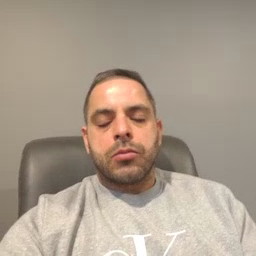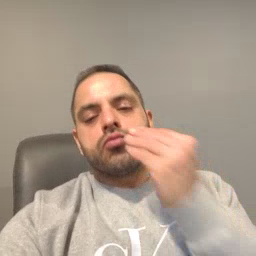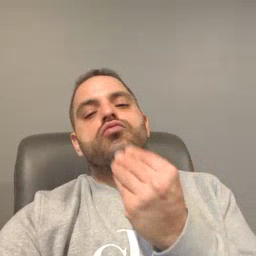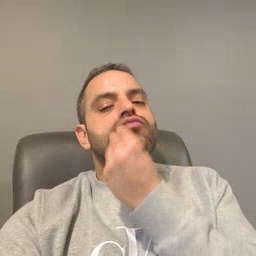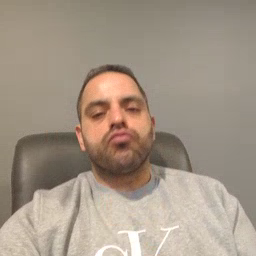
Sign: napkin